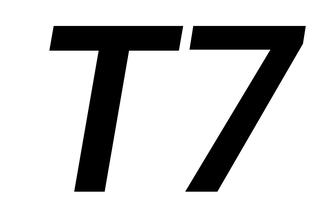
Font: Roboto-Italic_SemiBold_Italic